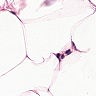
Metastatic tissue present: no